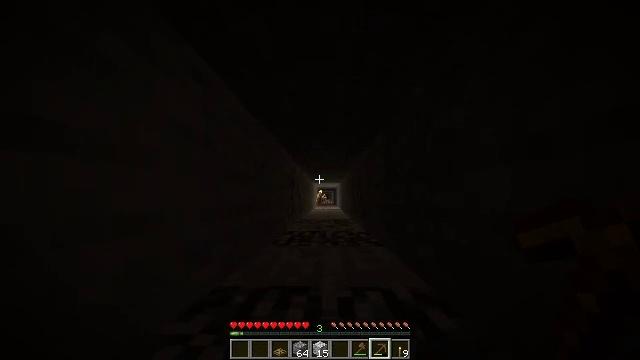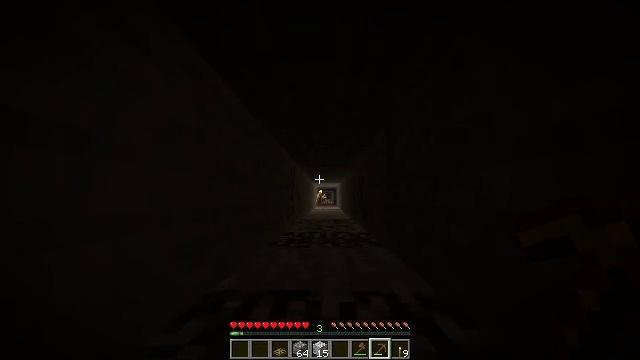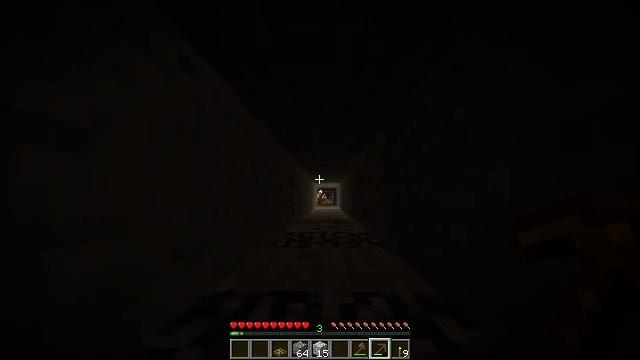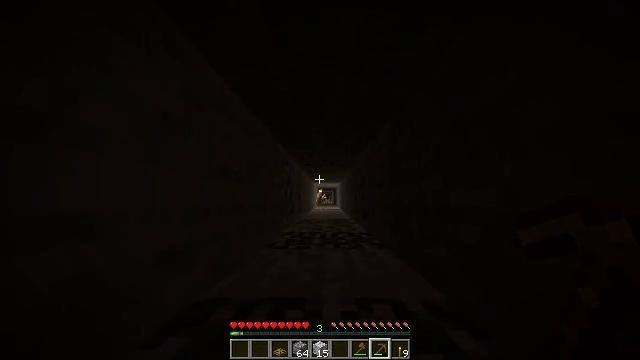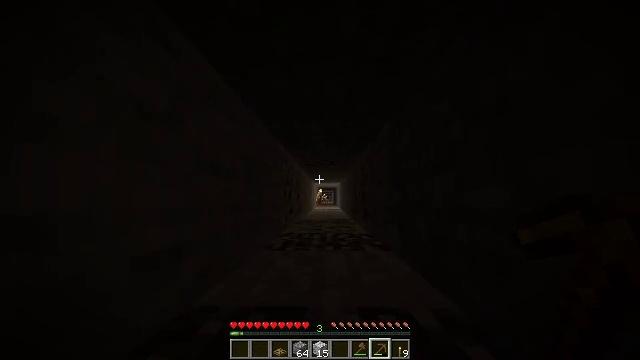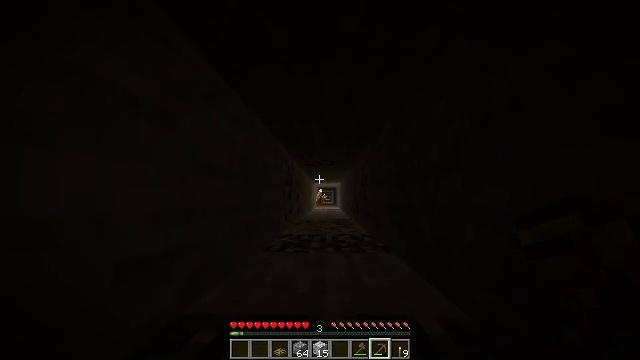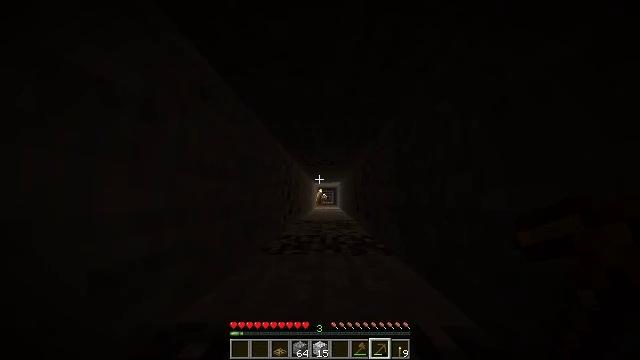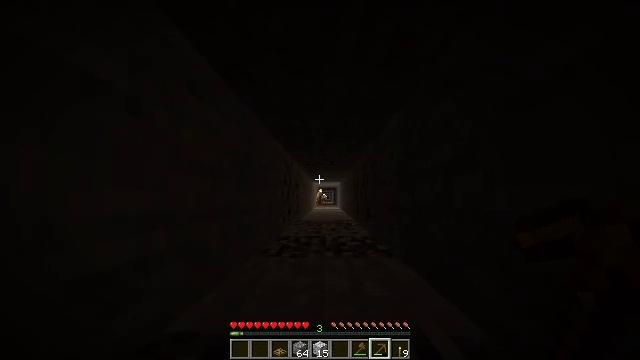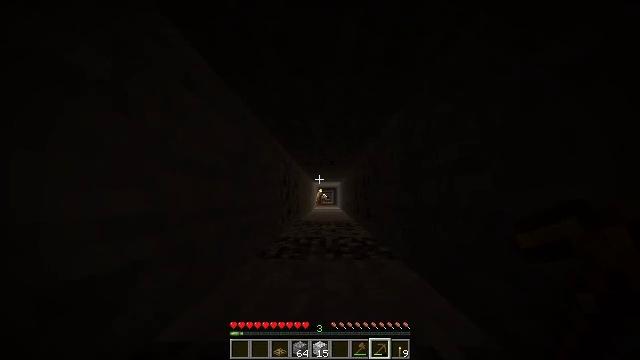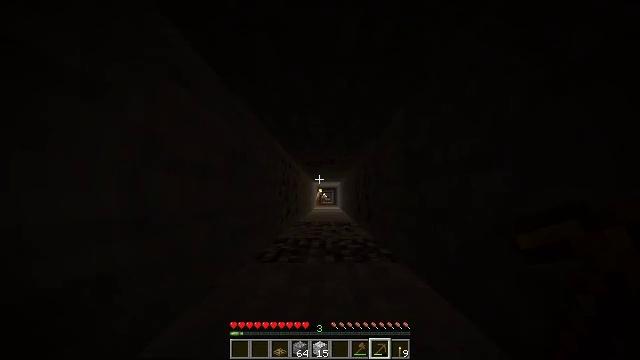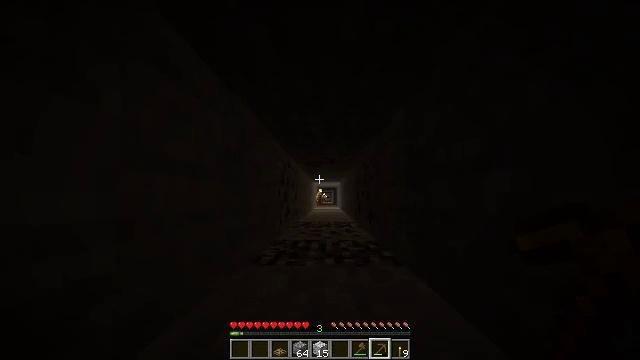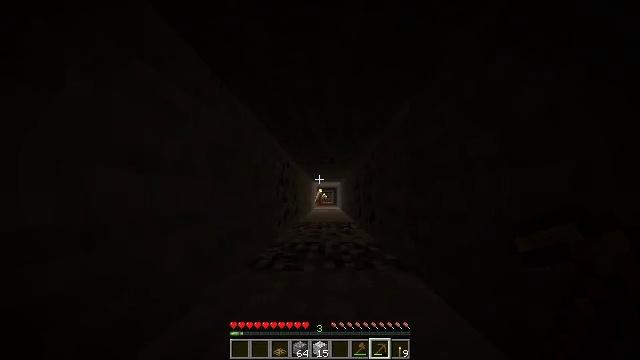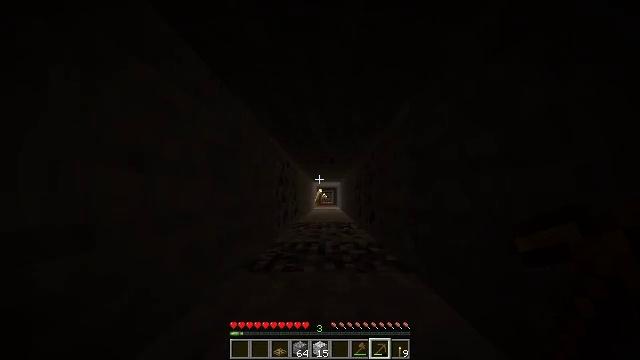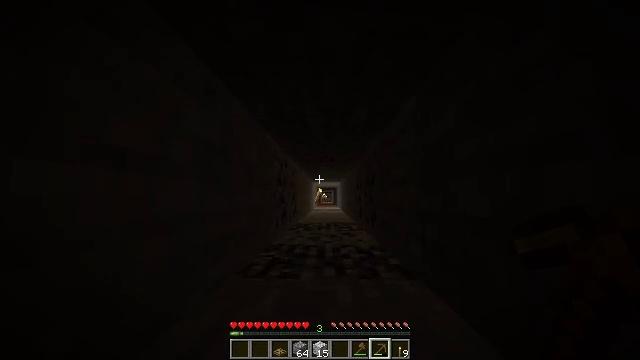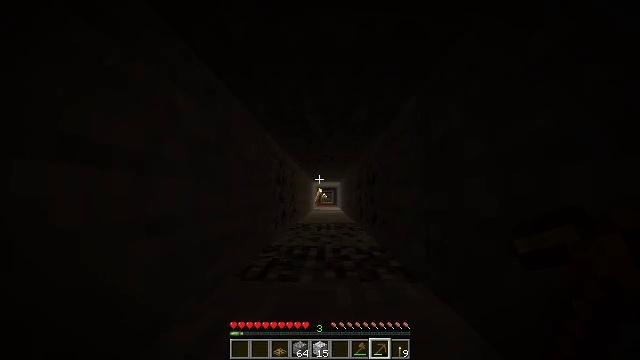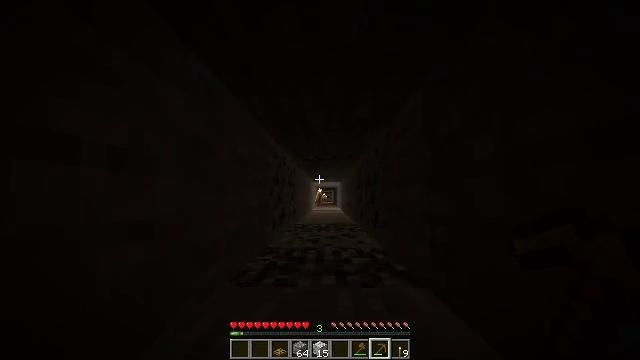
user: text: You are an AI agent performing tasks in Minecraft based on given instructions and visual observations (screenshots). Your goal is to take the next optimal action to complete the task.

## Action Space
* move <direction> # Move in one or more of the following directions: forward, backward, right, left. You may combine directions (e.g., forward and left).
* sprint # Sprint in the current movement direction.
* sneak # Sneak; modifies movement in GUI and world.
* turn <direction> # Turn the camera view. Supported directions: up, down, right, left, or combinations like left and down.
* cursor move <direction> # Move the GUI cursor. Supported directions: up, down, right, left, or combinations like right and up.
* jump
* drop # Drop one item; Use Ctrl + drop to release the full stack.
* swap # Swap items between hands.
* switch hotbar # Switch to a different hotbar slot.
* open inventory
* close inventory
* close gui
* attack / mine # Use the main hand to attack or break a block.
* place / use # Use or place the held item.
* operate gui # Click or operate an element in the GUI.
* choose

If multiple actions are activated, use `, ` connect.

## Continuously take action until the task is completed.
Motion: motion action
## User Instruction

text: Gather the wall torch from the wall.
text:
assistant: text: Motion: move forward
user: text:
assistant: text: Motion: move forward
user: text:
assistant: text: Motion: move forward
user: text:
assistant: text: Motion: move forward
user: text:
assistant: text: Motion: move forward
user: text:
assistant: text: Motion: move forward
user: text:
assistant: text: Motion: move forward
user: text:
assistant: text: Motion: move forward
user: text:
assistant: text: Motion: move forward
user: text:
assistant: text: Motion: move forward
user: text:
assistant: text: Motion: move forward
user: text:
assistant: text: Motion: move forward
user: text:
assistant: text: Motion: move forward
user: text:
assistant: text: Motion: move forward
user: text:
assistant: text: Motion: move forward
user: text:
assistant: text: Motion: move forward
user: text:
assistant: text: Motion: move forward
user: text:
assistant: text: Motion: move forward
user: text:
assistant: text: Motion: move forward
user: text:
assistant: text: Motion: move forward
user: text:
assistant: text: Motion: move forward
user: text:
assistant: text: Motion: move forward
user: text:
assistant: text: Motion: move forward
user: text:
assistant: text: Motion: move forward
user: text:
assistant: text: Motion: move forward
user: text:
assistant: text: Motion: move forward
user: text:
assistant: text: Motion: move forward
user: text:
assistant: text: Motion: move forward
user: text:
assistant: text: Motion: move forward
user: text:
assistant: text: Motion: move forward